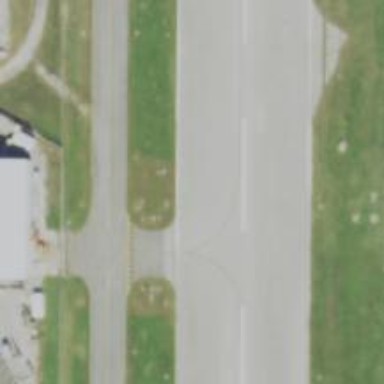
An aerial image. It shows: Image of taxiway at airport.